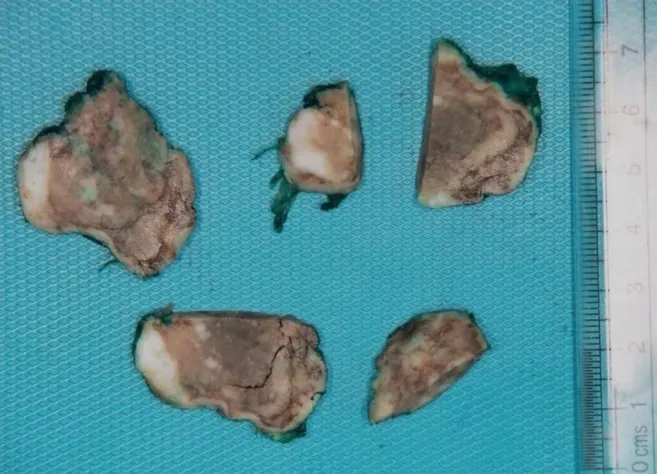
Representative sections of the tumor showing infarcted white parts, surgical margin inked green.
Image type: medical_photograph (other_medical_photograph)